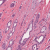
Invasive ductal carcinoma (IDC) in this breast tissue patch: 1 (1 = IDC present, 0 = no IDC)